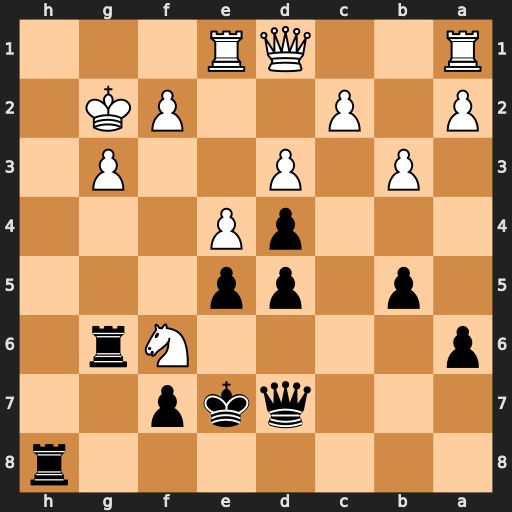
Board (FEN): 7r/3qkp2/p4Nr1/1p1pp3/3pP3/1P1P2P1/P1P2PK1/R2QR3
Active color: b
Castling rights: -
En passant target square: -
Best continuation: Qh3+ Kf3 Rxf6+